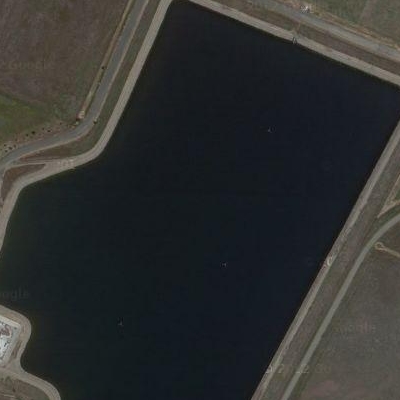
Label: dRiverLake